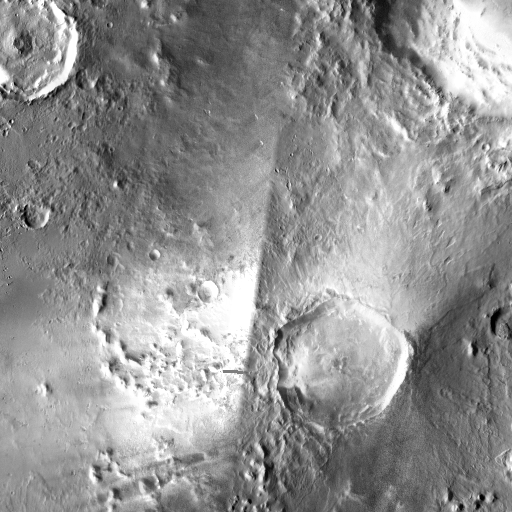
Crater classes present: Background, Other, Layered, Buried, Secondary